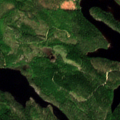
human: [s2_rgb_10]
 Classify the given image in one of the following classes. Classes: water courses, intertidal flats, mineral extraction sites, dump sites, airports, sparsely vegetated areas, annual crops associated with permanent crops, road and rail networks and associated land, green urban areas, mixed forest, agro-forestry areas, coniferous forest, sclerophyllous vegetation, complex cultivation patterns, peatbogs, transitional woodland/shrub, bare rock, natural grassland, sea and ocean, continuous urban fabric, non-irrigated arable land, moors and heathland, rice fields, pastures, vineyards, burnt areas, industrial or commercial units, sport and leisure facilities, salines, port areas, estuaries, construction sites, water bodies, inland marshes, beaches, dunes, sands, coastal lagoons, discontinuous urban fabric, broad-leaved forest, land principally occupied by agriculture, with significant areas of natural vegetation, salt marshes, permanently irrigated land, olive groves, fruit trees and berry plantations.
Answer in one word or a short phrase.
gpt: broad-leaved forest, coniferous forest, mixed forest, water bodies